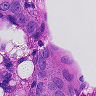
Metastatic tissue present: yes